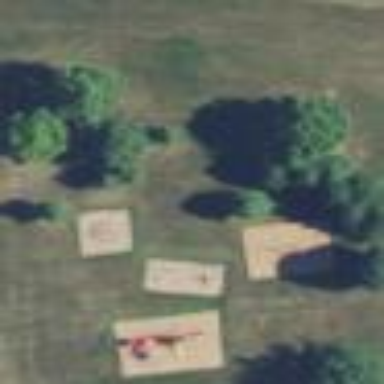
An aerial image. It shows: Playground area for leisure land.